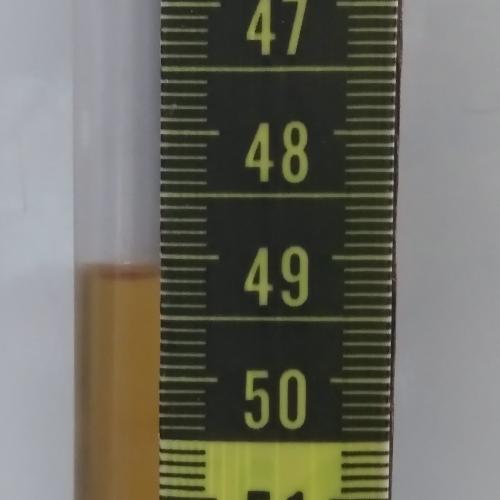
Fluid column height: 49.2 cm